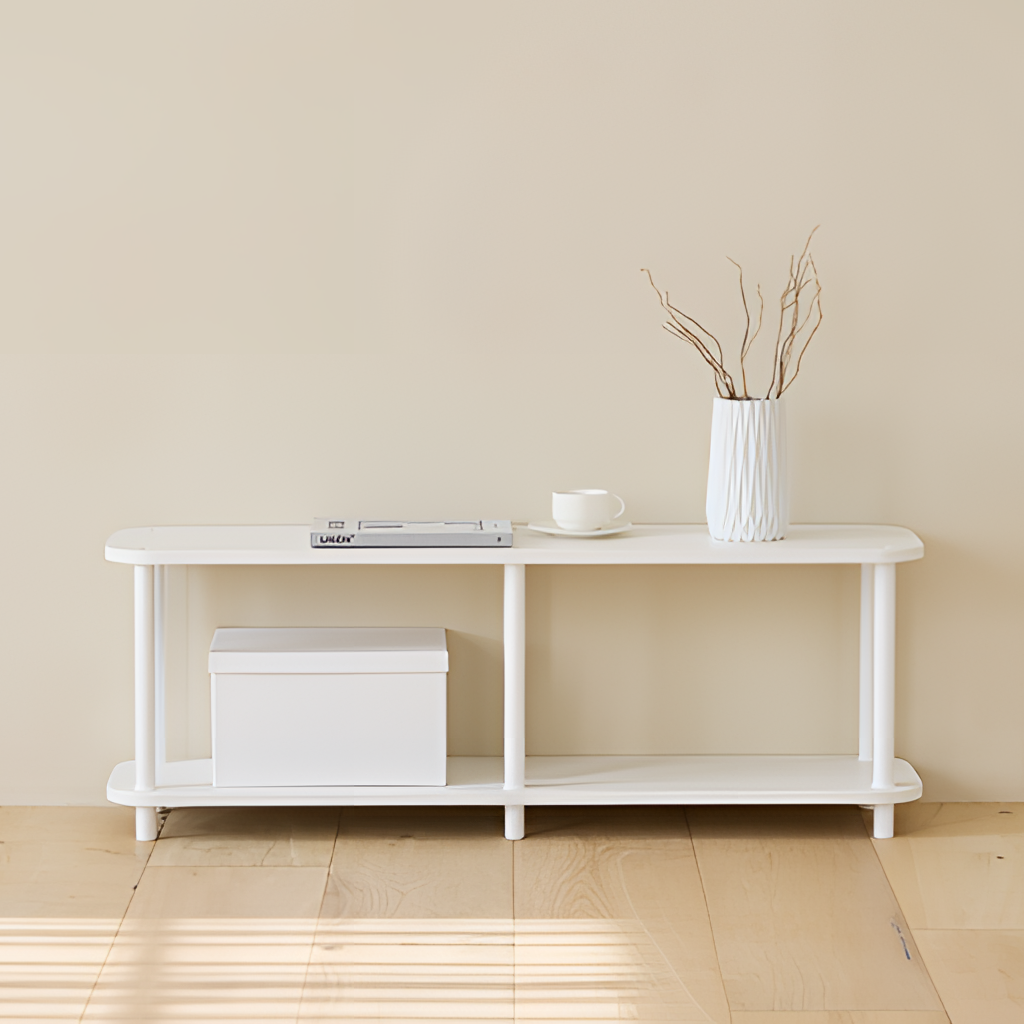
wood console table, living room, minimalist, wood flooring, with plank pattern, beige paint wallpaper, with solid pattern